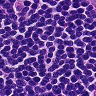
Metastatic tissue present: no